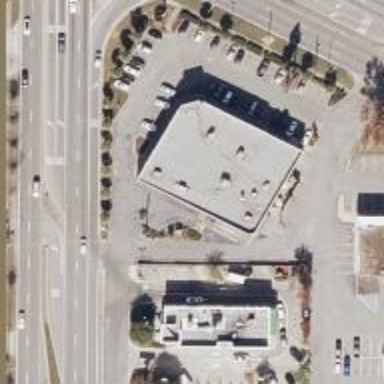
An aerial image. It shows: Building.